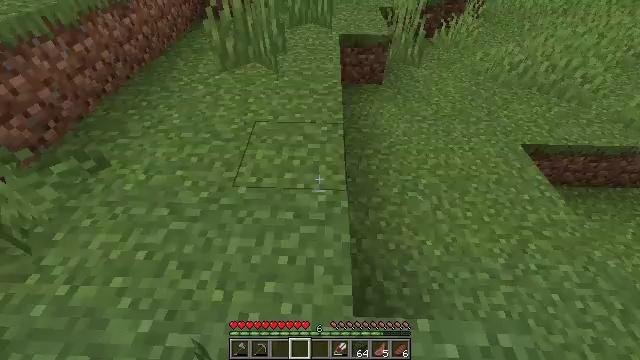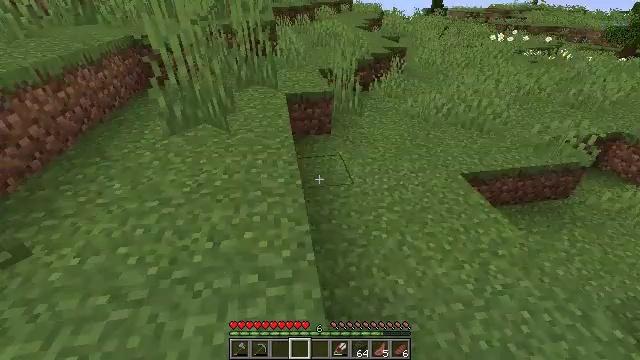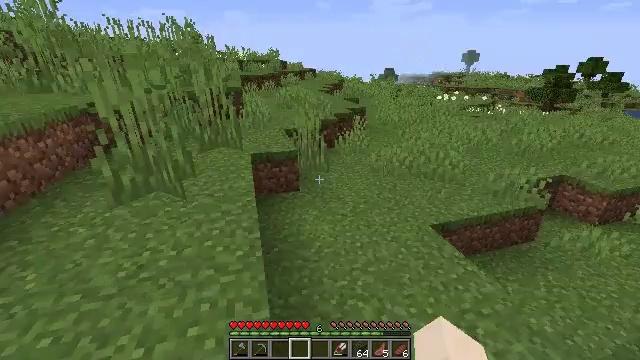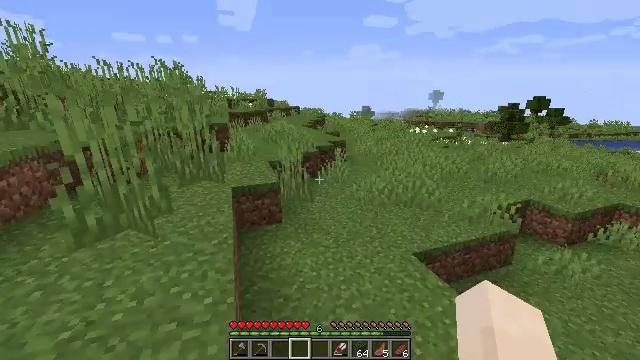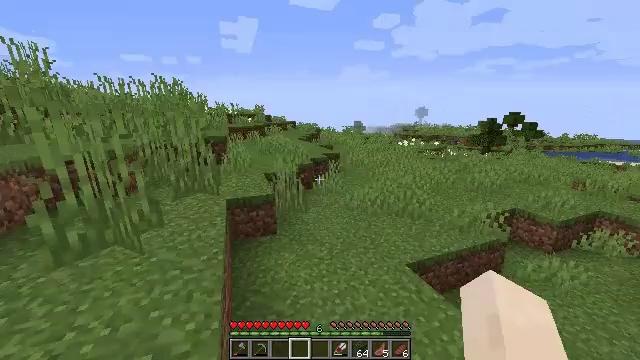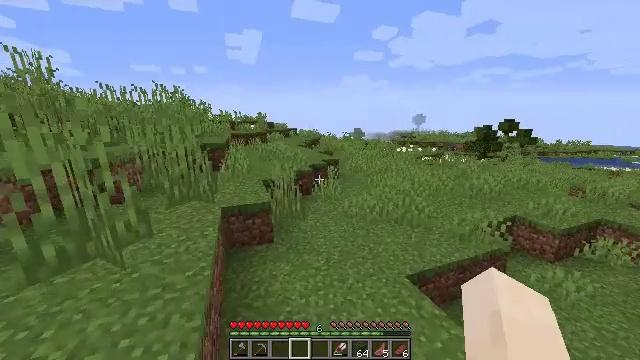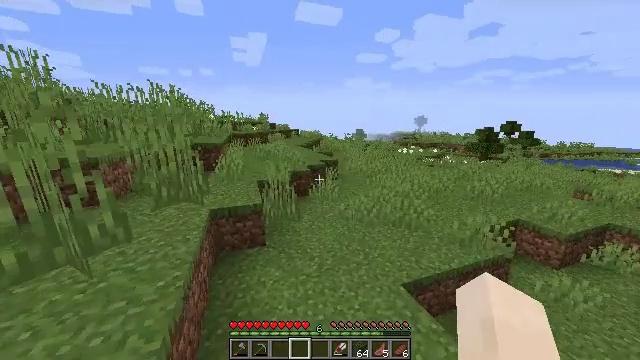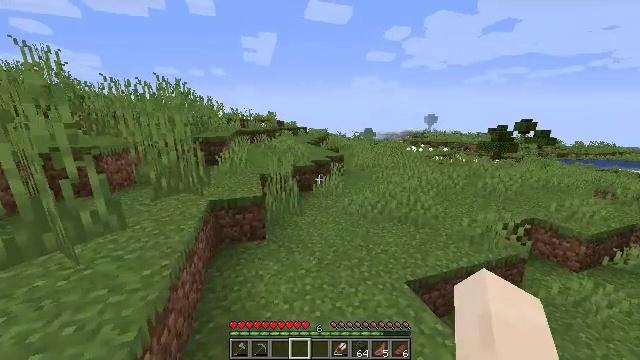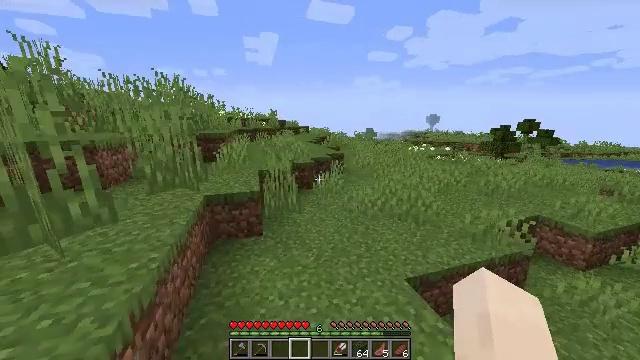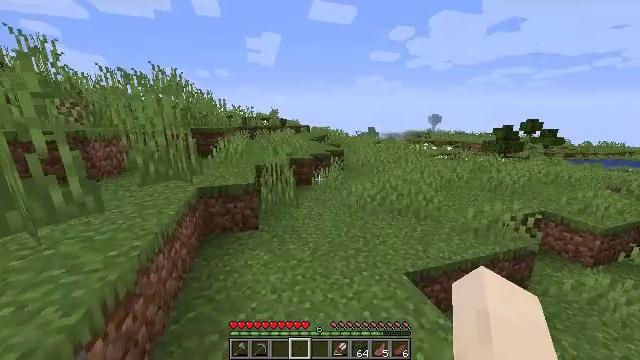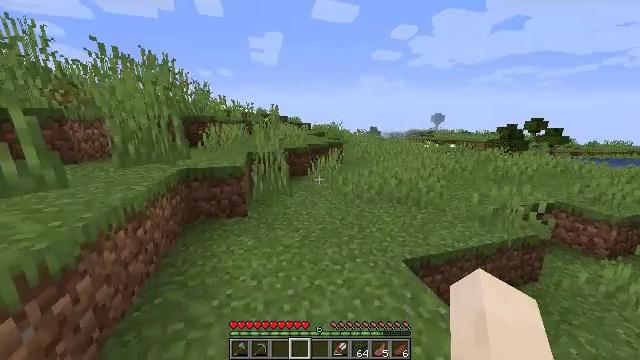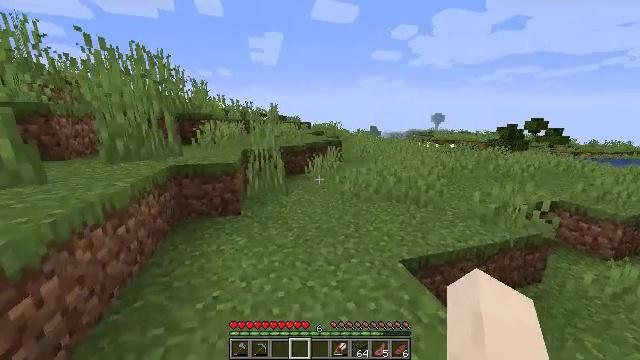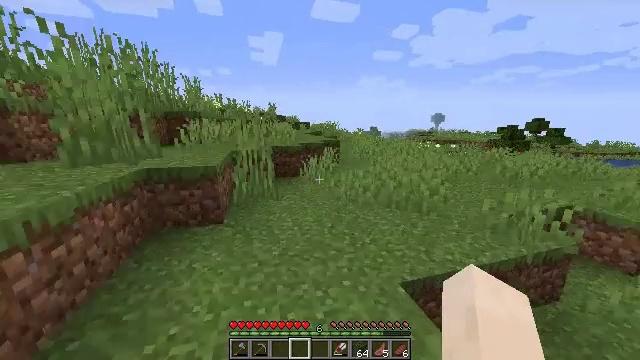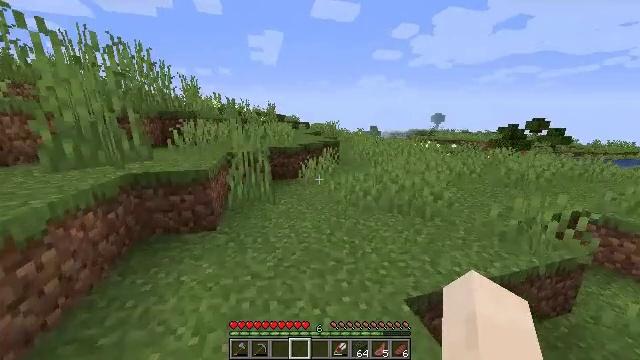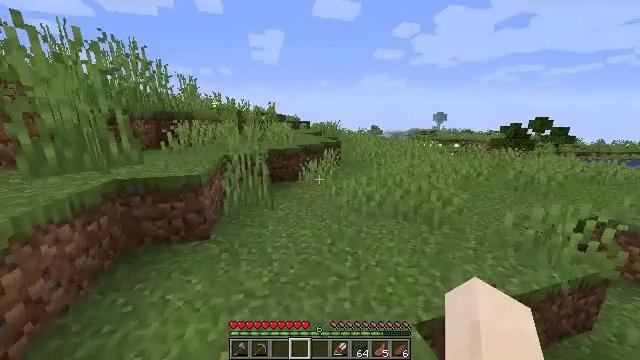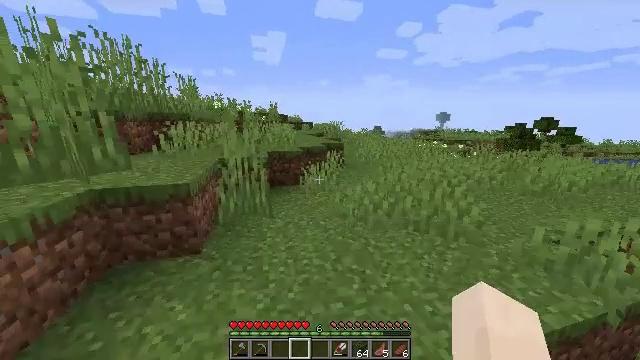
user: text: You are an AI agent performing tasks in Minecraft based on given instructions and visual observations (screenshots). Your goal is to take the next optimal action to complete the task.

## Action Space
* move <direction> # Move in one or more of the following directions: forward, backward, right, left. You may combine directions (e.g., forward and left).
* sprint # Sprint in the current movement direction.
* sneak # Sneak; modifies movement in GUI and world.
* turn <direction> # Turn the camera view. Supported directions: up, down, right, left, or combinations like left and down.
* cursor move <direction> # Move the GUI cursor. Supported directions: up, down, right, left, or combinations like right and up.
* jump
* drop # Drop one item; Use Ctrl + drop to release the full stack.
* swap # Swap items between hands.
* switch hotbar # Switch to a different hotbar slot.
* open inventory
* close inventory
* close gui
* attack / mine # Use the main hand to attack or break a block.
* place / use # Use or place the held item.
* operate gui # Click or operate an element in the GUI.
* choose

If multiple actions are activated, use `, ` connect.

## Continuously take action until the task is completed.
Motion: motion action
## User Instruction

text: Make a white carpet on the crafting table.
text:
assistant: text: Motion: move forward and move right, turn right and up
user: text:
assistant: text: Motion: move forward and move right, sprint, turn right and up
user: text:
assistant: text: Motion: move forward, sprint, turn right and up
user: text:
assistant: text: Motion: move forward, sprint, turn right and up
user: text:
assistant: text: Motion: move forward and move right, sprint, turn up
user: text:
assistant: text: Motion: move forward and move right, sprint
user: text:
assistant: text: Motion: move forward and move right, sprint, turn left
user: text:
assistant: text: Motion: move forward and move right, sprint
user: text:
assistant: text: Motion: move forward and move right, sprint
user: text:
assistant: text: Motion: move forward, sprint
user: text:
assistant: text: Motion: move forward, sprint
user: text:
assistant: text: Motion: move forward, sprint
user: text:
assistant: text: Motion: move forward, sprint
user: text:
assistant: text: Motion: move forward, sprint
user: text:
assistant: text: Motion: move forward, sprint
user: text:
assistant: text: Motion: move forward, sprint
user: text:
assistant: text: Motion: move forward, sprint
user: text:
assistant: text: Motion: move forward, sprint
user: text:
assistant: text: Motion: move forward, sprint, turn left
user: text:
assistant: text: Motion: move forward, sprint, turn left
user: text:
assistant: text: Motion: move forward, sprint, turn left
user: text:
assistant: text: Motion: move forward, sprint, turn left
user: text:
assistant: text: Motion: move forward, sprint, turn left
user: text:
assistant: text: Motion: move forward, sprint
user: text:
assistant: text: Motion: move forward, sprint
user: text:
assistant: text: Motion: move forward, sprint
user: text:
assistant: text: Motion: move forward, sprint
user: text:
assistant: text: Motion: move forward, sprint
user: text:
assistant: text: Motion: move forward, sprint
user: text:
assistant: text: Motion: move forward, sprint